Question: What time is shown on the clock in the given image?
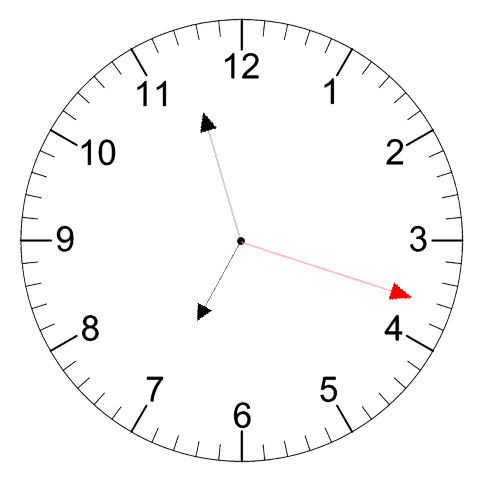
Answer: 06:57:18